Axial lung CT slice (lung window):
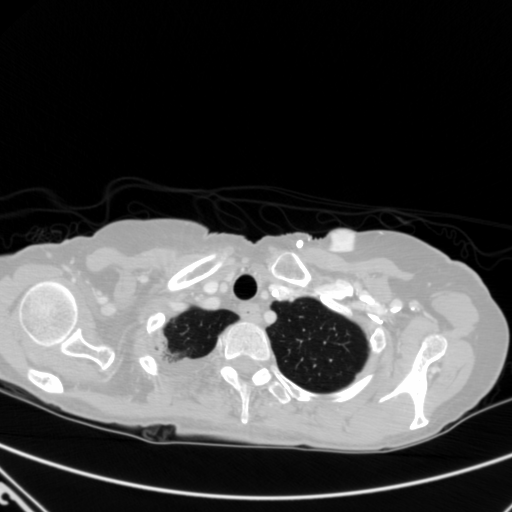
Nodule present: no